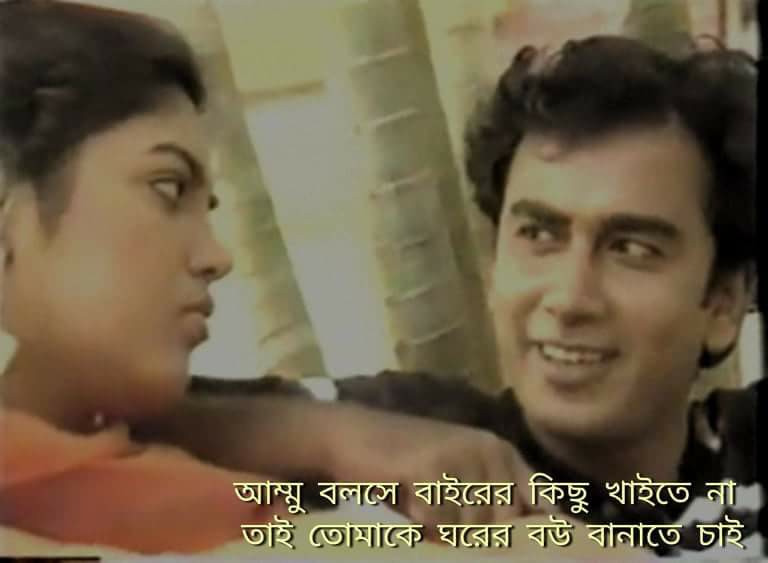
Caption: আম্মু বলসে বাইরের কিছু খাইতে না তাই তোমাকে ঘরের বউ বানাতে চাই
Label: non-hate